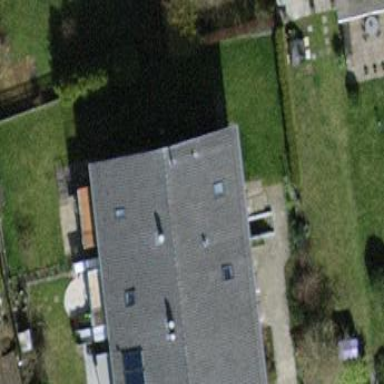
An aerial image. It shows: Building with tile roof.